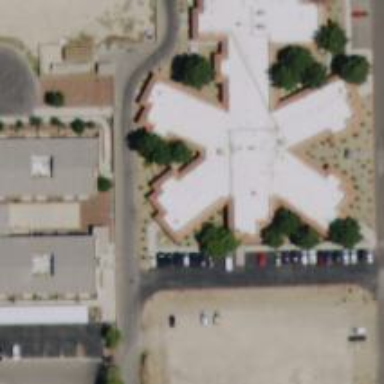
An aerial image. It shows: Nursing home.